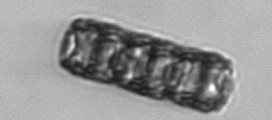
Label: Paralia_sulcata